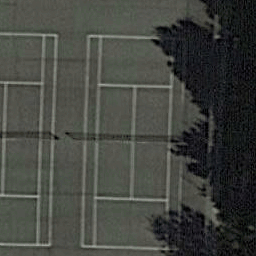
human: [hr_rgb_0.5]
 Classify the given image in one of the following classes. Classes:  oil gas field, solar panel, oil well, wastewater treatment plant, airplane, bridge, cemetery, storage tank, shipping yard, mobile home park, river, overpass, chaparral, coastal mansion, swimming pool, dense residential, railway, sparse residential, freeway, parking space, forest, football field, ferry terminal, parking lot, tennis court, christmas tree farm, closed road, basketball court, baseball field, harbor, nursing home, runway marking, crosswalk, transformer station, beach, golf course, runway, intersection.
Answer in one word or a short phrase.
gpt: tennis court